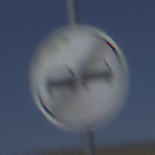
Verkehrszeichen: EndeUeberholverbot
Umgebung: Outdoor, Nature
Tageszeit: MorningAfternoon
Wetter: Clear
Licht: Natural
Jahreszeit: NotSpecified
Kontrast: HighContrast